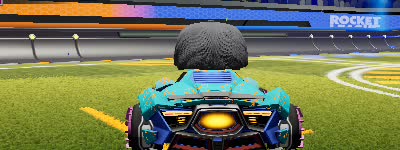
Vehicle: werewolf